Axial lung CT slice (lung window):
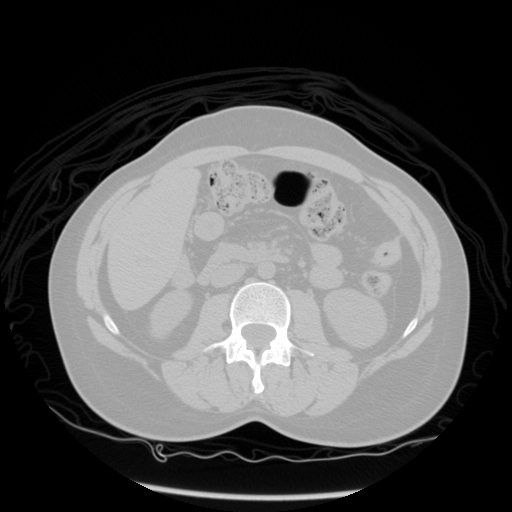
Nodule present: no